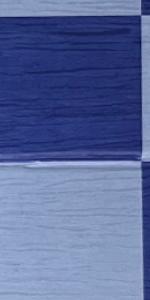
Label: Empty